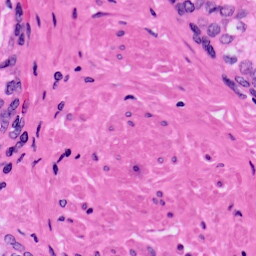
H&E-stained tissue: Prostate